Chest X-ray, PA view. Patient: 55 years old, sex F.
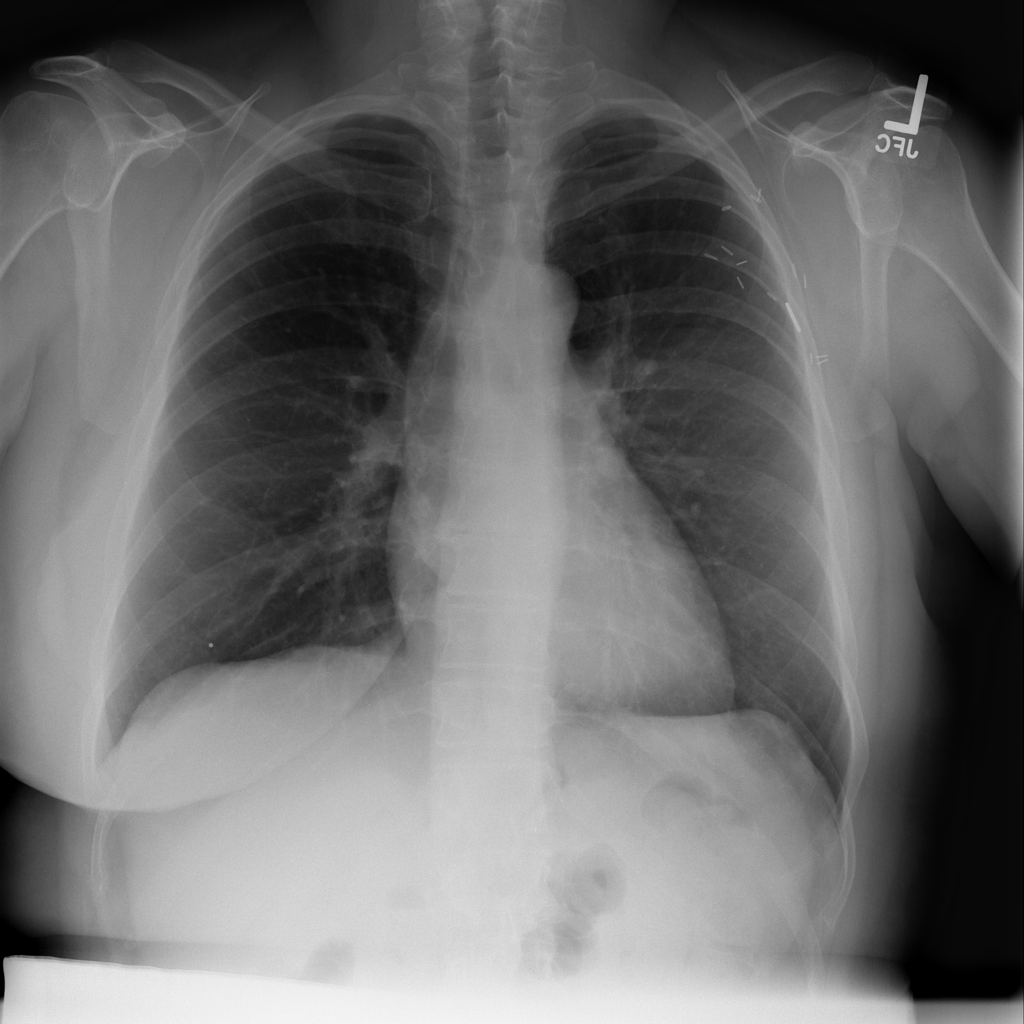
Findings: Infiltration